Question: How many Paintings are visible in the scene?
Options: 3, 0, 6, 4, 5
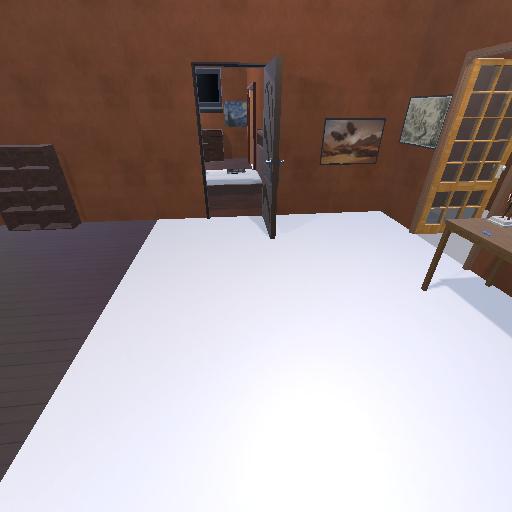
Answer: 3